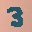
Label: 3